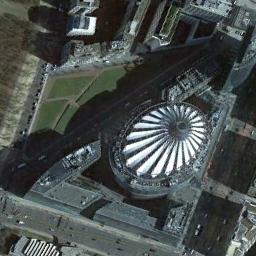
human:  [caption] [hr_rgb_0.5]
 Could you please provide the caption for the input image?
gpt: This is a church with a scattering roof that hovers over it .

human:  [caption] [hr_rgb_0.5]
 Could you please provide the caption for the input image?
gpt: The church is next to the grass surrounded by many roads .

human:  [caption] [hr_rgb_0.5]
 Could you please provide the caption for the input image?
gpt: An oval church with white patterned roofs surrounded by buildings and roads with many cars on the road .

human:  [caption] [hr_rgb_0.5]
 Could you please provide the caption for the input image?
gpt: The church with a white circular roof is surrounded by some buildings and a road  .

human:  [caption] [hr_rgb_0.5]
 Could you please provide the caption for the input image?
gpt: Lawns are in tall buildings and churches .